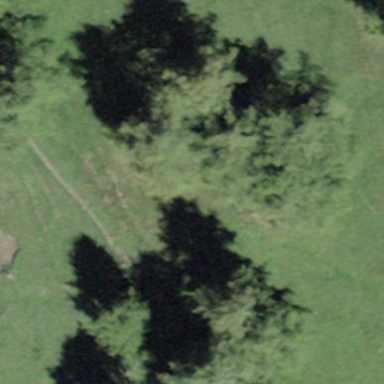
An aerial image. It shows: Forest area.